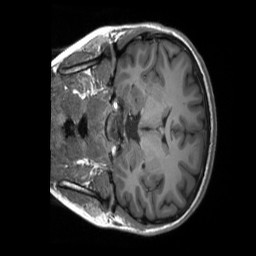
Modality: T1w
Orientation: coronal
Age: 18
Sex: female
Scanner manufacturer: siemens
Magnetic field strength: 3 T
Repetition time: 2.3 s
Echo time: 0.00232 s